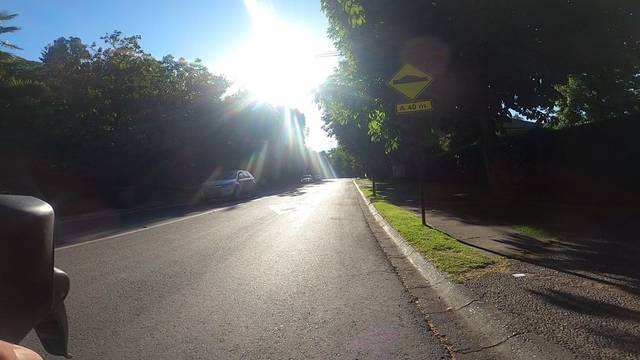
Region: Chile
Coordinates: -33.374, -70.565